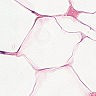
Metastatic tissue present: no